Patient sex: M
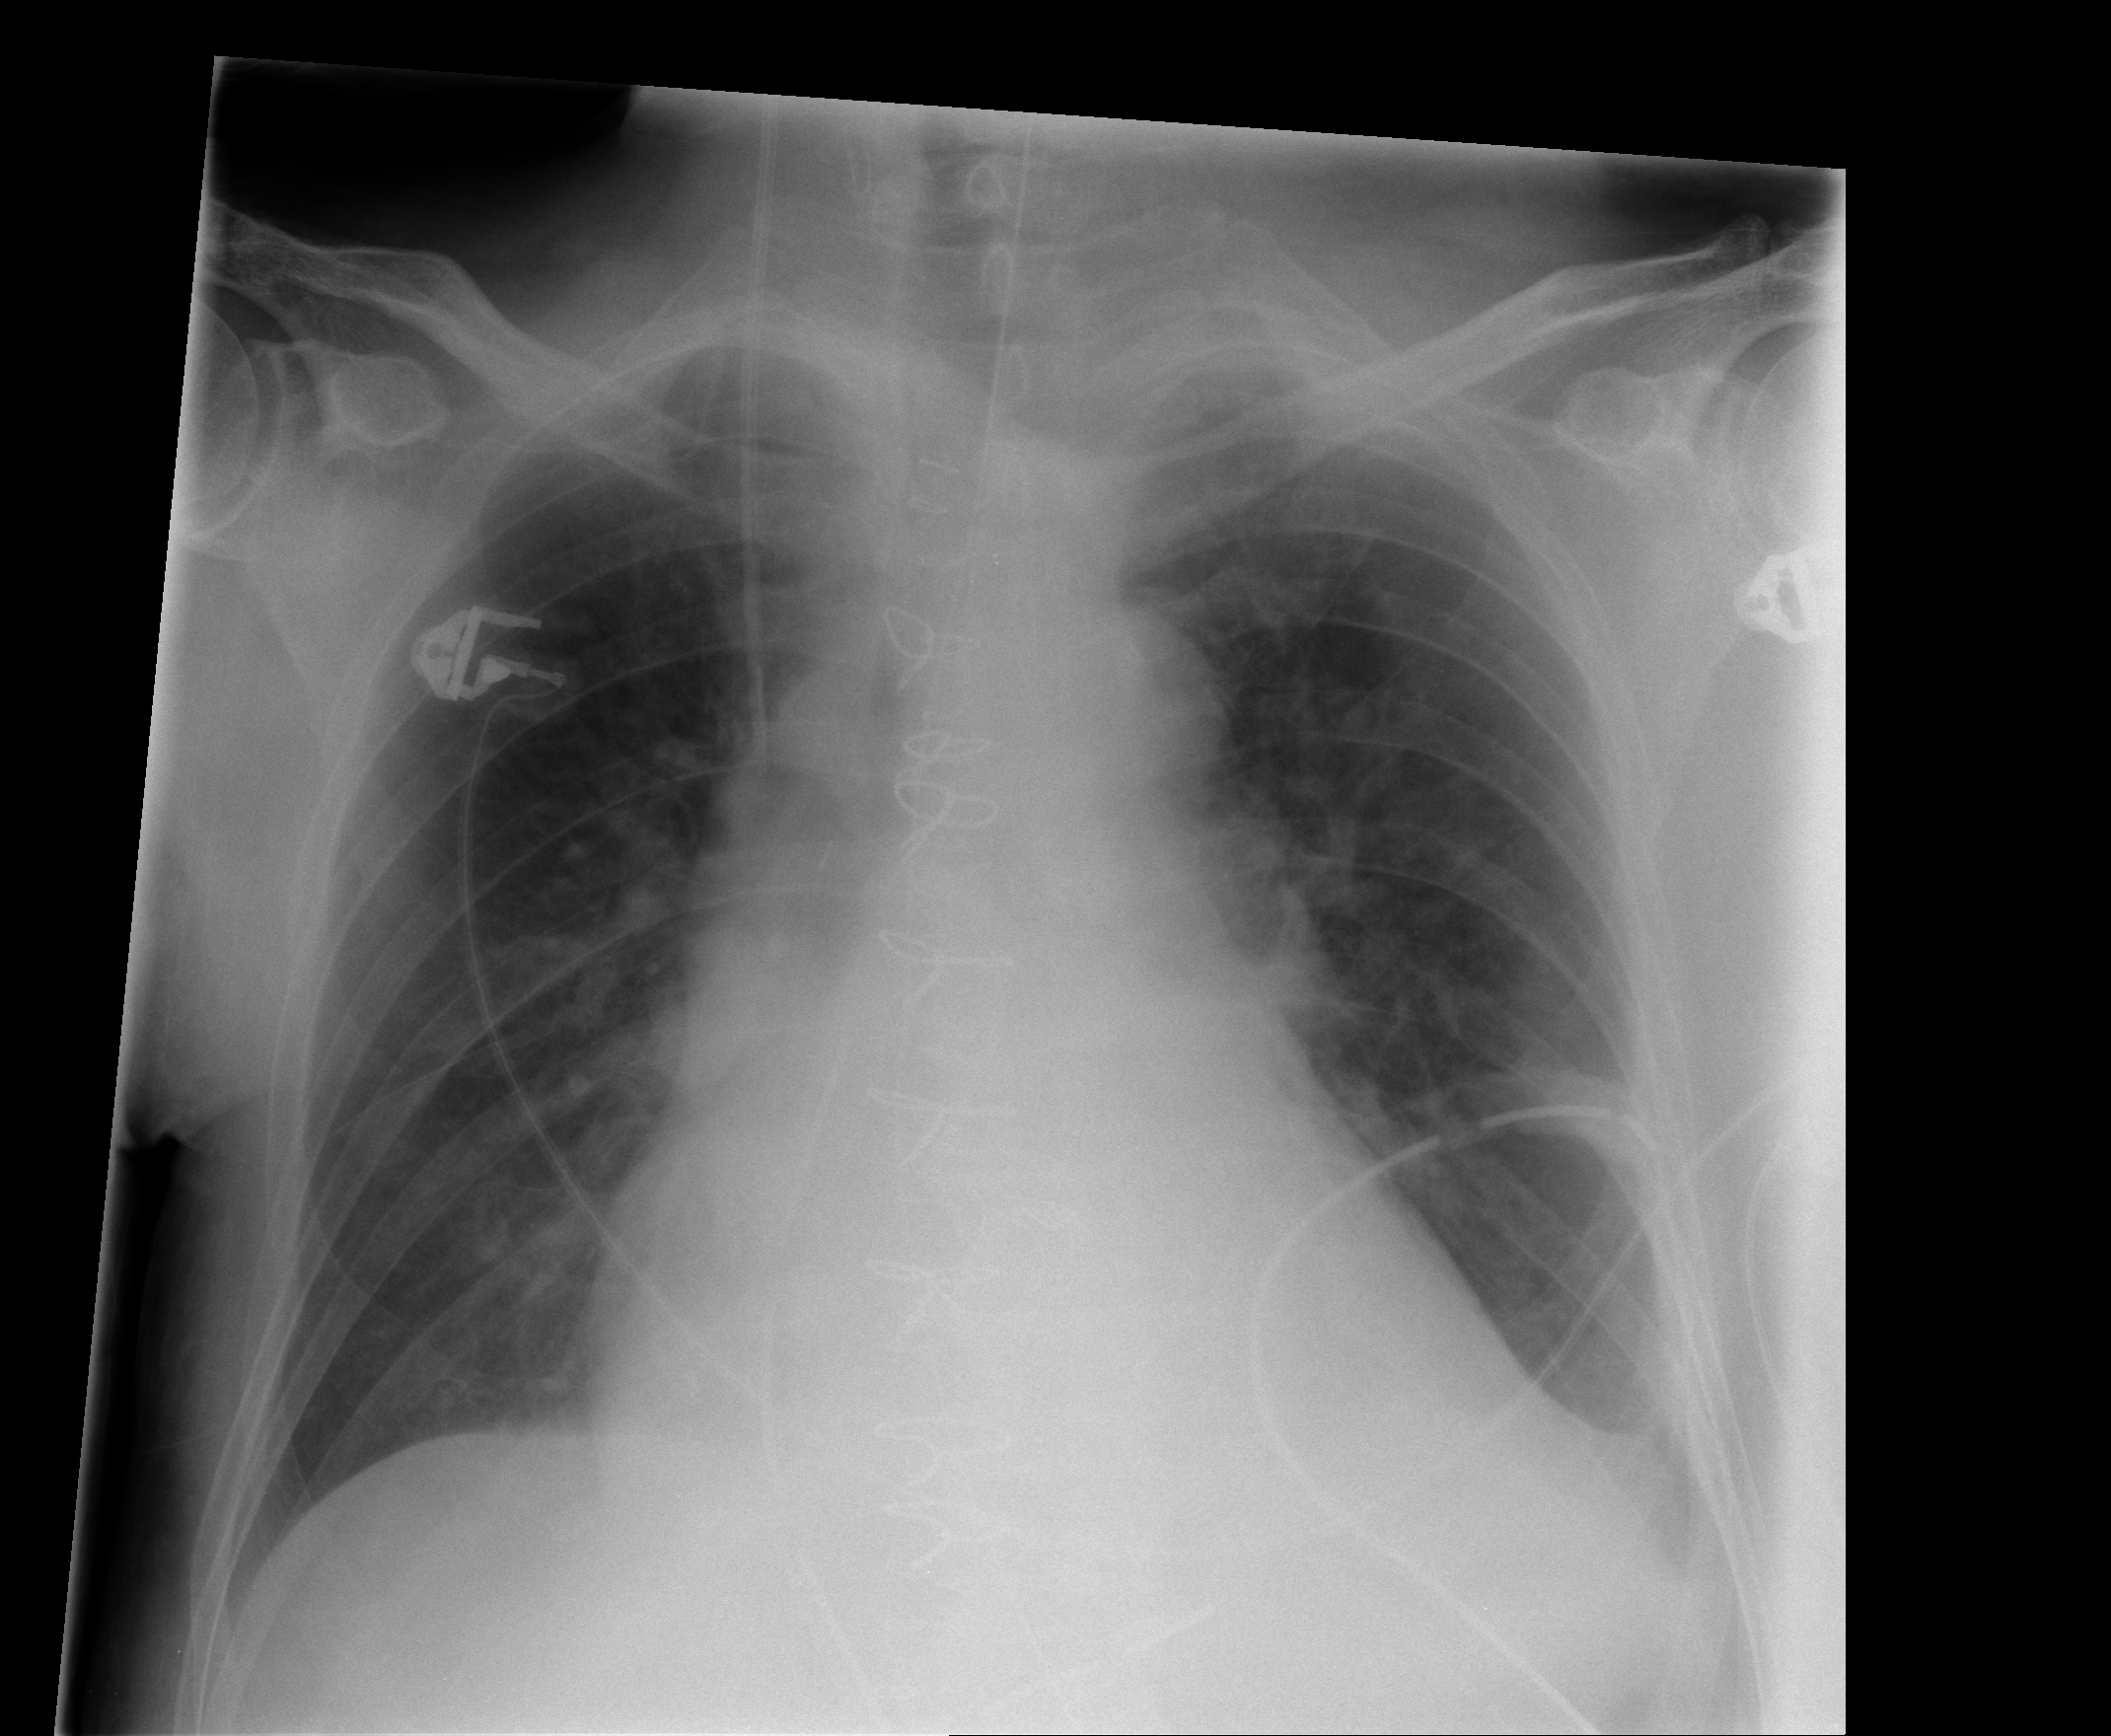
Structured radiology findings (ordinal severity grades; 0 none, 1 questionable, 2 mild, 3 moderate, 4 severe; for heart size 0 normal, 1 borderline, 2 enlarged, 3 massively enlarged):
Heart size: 2
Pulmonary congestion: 1
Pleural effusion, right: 0
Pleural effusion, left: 2
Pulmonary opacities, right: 0
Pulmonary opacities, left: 0
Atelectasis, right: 2
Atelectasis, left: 2